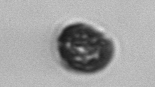
Label: Dinophyceae